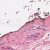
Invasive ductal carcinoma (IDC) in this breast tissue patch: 0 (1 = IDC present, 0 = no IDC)